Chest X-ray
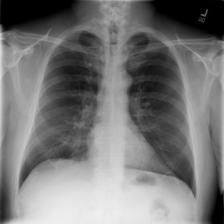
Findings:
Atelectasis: negative
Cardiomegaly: negative
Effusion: negative
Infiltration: negative
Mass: negative
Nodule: negative
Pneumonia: negative
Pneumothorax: negative
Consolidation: negative
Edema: negative
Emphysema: negative
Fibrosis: negative
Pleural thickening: negative
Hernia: negative